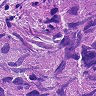
Metastatic tissue present: yes